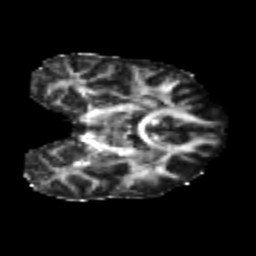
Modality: FA
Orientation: coronal
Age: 26
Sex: female
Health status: healthy
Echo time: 0.074 s